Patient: sex F, age 60
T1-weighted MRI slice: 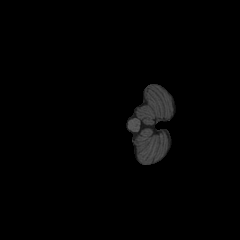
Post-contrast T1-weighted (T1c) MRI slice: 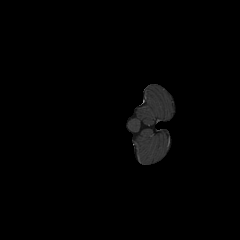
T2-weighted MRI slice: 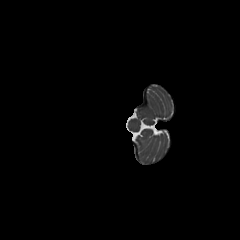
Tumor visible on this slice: no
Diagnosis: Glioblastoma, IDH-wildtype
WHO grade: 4